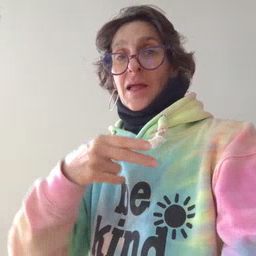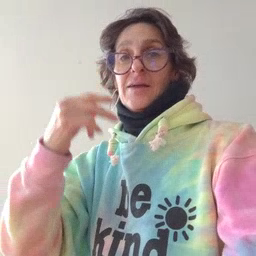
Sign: high